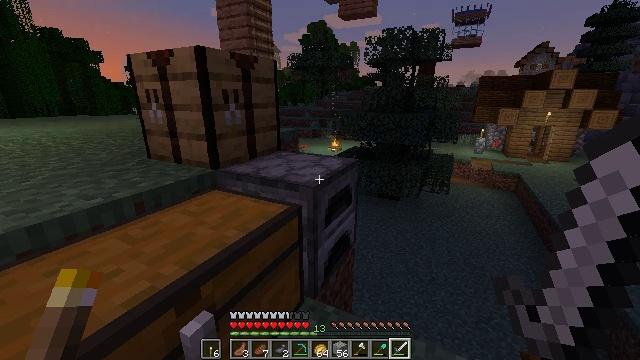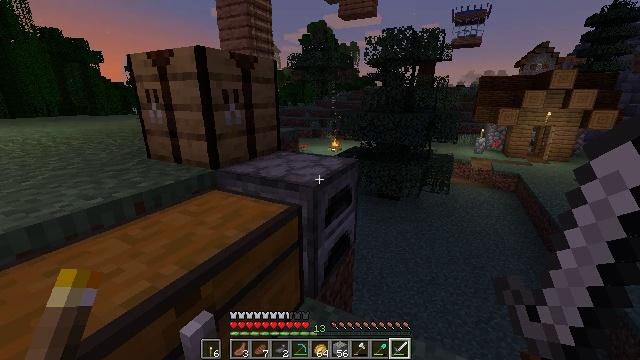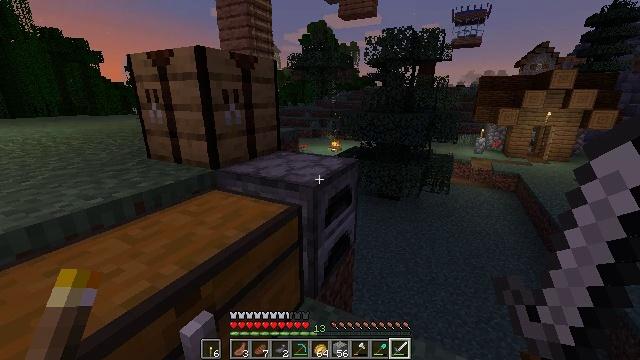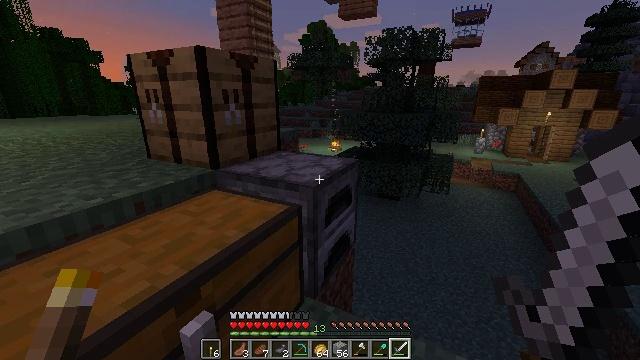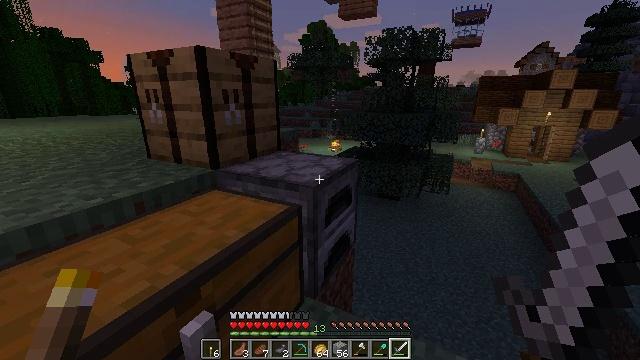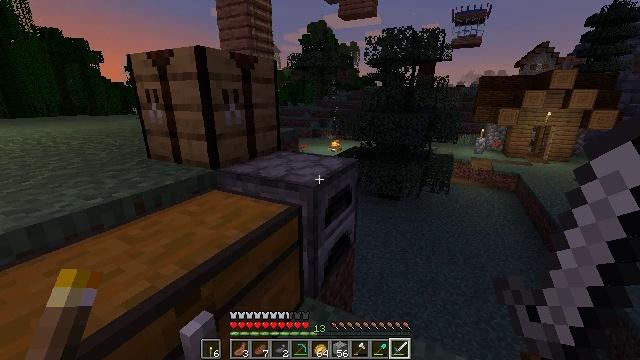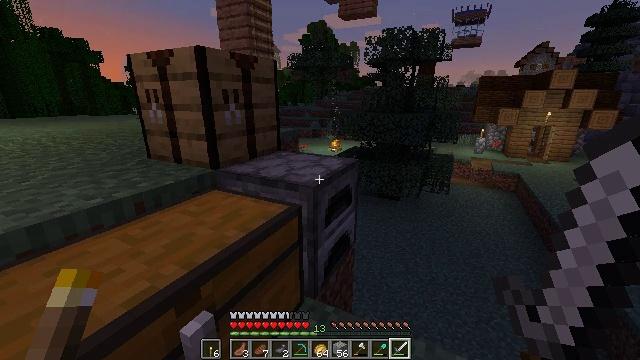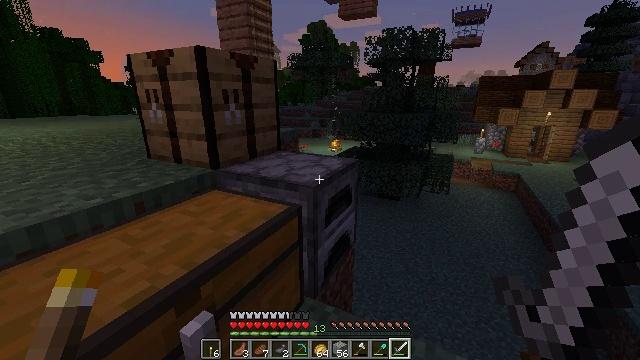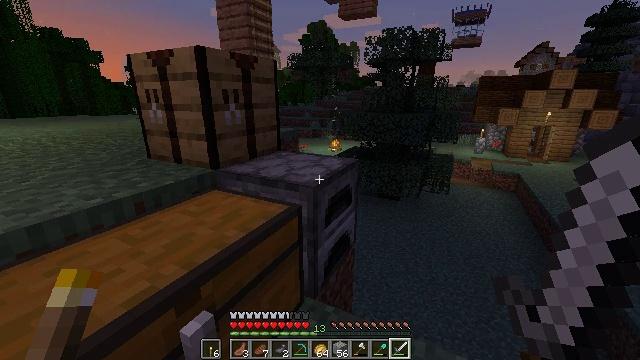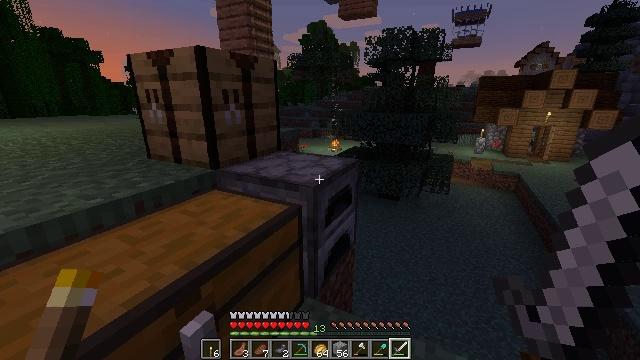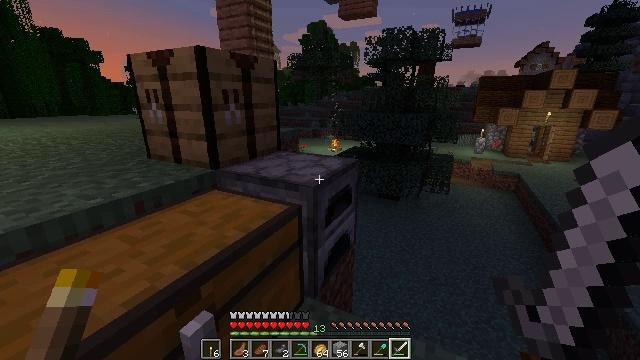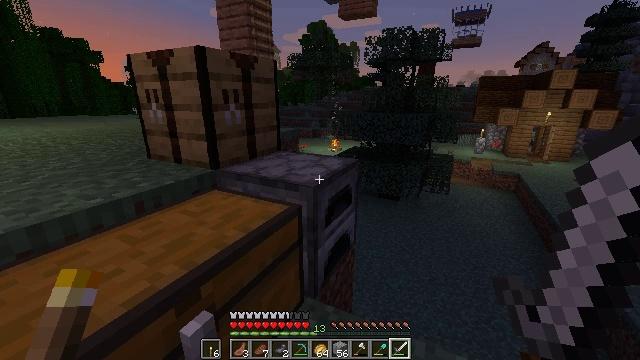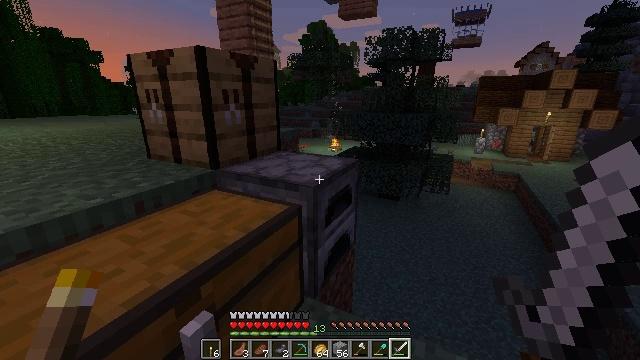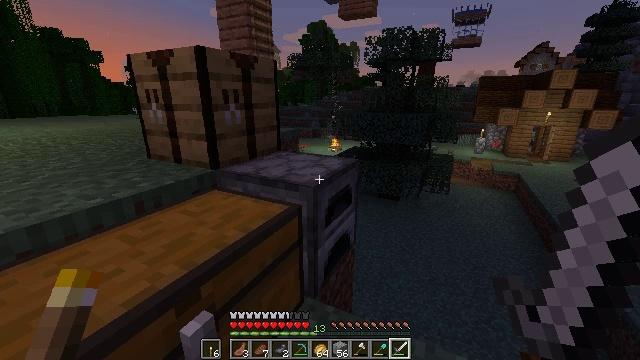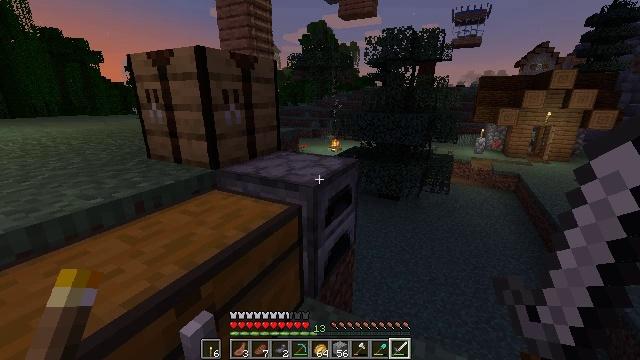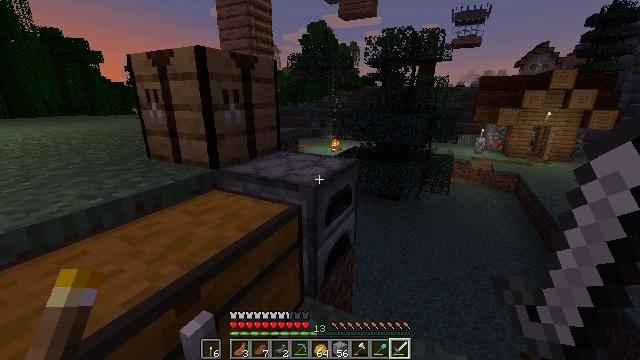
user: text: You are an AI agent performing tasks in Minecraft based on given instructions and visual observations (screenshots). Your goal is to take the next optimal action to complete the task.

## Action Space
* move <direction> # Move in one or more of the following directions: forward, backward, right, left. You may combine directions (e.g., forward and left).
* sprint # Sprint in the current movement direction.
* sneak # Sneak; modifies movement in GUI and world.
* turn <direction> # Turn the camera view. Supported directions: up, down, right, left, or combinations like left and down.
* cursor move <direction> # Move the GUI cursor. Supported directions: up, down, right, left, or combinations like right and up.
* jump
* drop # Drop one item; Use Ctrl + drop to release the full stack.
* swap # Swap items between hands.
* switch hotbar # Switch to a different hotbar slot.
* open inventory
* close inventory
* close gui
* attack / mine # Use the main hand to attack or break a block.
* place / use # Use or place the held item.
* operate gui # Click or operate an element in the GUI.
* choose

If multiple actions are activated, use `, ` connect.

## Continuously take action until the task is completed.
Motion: motion action
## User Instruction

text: Use right equipment to gather melon.
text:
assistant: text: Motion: no_op
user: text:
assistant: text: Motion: no_op
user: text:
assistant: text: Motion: no_op
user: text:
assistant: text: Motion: no_op
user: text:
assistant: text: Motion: no_op
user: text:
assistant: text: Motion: no_op
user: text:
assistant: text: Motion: no_op
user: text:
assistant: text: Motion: no_op
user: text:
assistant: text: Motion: no_op
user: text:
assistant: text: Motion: no_op
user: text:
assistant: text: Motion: no_op
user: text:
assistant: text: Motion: no_op
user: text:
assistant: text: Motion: no_op
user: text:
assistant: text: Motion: no_op
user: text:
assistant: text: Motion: no_op
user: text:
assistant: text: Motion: no_op
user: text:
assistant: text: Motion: no_op
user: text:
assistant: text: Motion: no_op
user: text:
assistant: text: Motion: no_op
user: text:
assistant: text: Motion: no_op
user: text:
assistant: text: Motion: no_op
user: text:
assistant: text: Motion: no_op
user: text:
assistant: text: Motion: no_op
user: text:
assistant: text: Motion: no_op
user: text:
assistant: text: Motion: no_op
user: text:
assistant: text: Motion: no_op
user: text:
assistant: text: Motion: no_op
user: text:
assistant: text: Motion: no_op
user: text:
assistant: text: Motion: no_op
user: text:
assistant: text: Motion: no_op